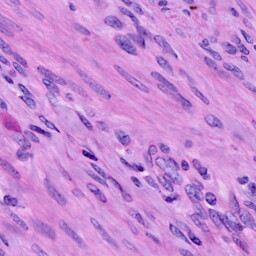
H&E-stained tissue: Cervix